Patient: sex M, age 54
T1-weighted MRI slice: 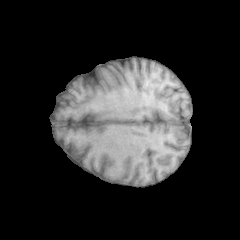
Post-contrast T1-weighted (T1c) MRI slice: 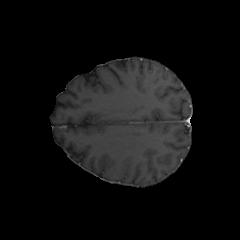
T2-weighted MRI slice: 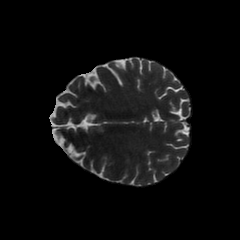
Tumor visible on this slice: no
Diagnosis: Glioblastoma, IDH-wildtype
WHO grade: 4